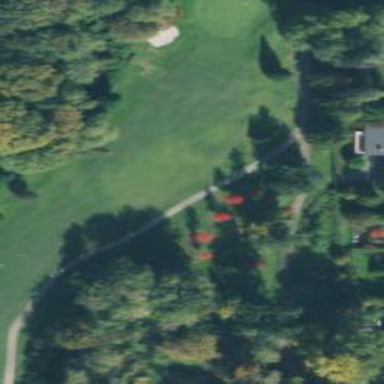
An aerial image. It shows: View of golf hole.